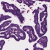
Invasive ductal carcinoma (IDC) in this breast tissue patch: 0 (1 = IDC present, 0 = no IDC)